Question: i have datagrid(see bellow) there is columns with date time how i can make background red where rooomNumer is 777 from 1/8/2011 to 5/8/2011 with code behind? Room number column bind with observable collection
'''
ObservableCollection<RoomsInfoData> _RoomsInfoCollection = new ObservableCollection<RoomsInfoData>();
public RoomsInfo()
public ObservableCollection<RoomsInfoData> RoomsInfoCollection
{
get { return _RoomsInfoCollection; }
}
public class RoomsInfoData
{
public string RoomType { get; set; }
public string RoomNumber { get; set; }
public string RoomStatus { get; set; }
}
HProDataContext db = new HProDataContext();
var _RoomNumber = (from d in db.SelectRooms select d.roomnumber).ToList();
var _RoomType = (from d in db.SelectRooms select d.roomtype).ToList();
var _RoomStatus = (from d in db.SelectRooms select d.status).ToList();
for (int i = 0; i < _RoomNumber.Count; i++)
{
_RoomsInfoCollection.Add(new RoomsInfoData { RoomNumber = _RoomNumber[i], RoomType = _RoomType[i], RoomStatus = _RoomStatus[i] });
}
'''

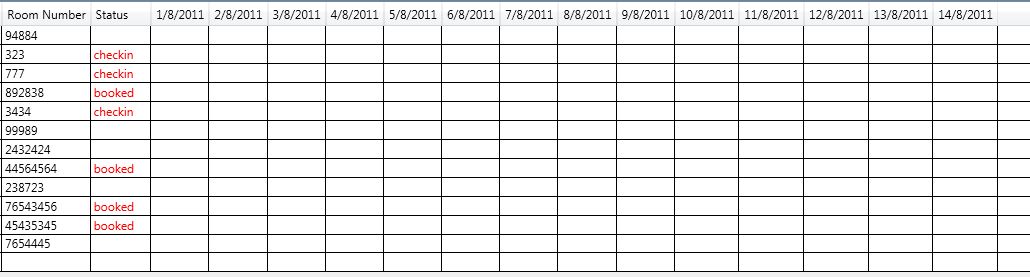
Answer: Assuming that
1. "this" refers to your window or user control in which this data grid is placed.
2. this.dataGrid refers to your datagrid in which you have added columns from code behind.
We will specify a style in the Window / UserControl's Resources collection ... like this
'''
<UserControl.Resources> <!-- could be Window.Resources if datagrid lies in a Window -->
<Style x:Key="RoomNumberValidationCellStyle"
TargetType="{x:Type DataGridCell}"> <!-- DataGridCell because we need to apply this style to specific columns -->
<Style.Triggers>
<DataTrigger Binding="{Binding Path=RoomNumber}" Value="777">
<Setter Property="Background" Value="Red" />
</DataTrigger>
</Style.Triggers>
</Style>
</UserControl.Resources>
'''
in code behind after you set all columns to this.dataGrid ... do this...
'''
foreach(var col in this.dataGrid.Columns)
{
var headerText = (string)col.Header;
if (headerText == "1/8/2011" || headerText.Header == "2/8/2011"
|| headerText.Header == "3/8/2011" || headerText.Header == "4/8/2011"
|| headerText.Header == "5/8/2011")
col.CellStyle = this.FindResource("RoomNumberValidationCellStyle") as Style;
}
'''
Let me know if this helps.